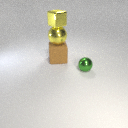
small yellow metal cube above large brown rubber cube